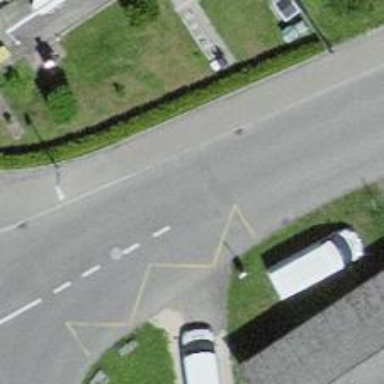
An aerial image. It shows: Public transport stop position.